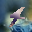
Label: 4